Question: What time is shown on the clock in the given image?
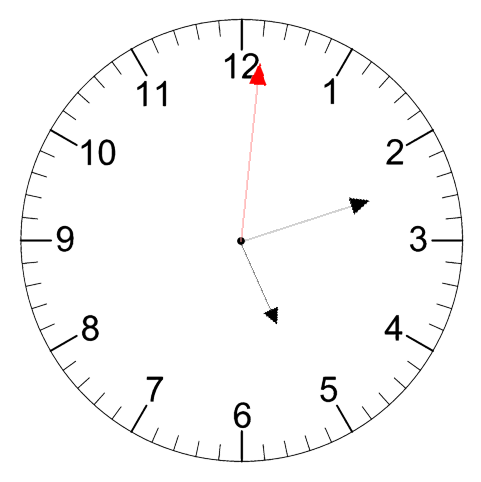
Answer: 05:12:01